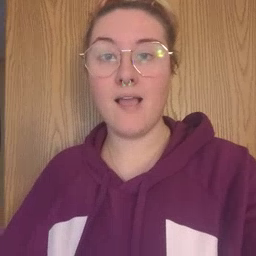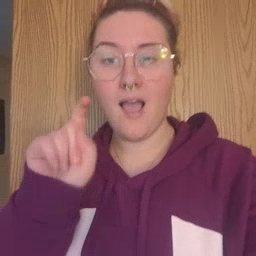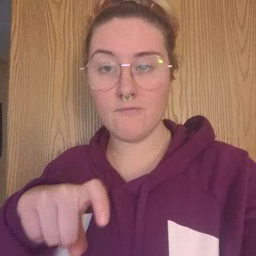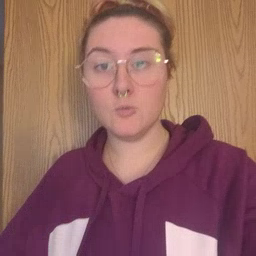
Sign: haveto